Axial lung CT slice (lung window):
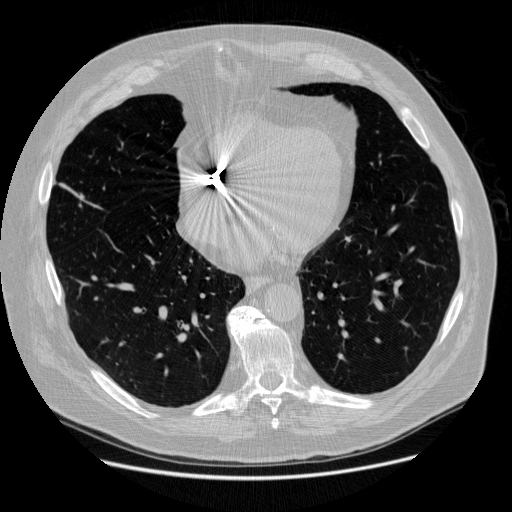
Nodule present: no